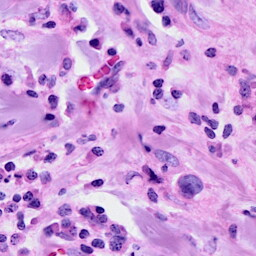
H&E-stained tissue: Breast